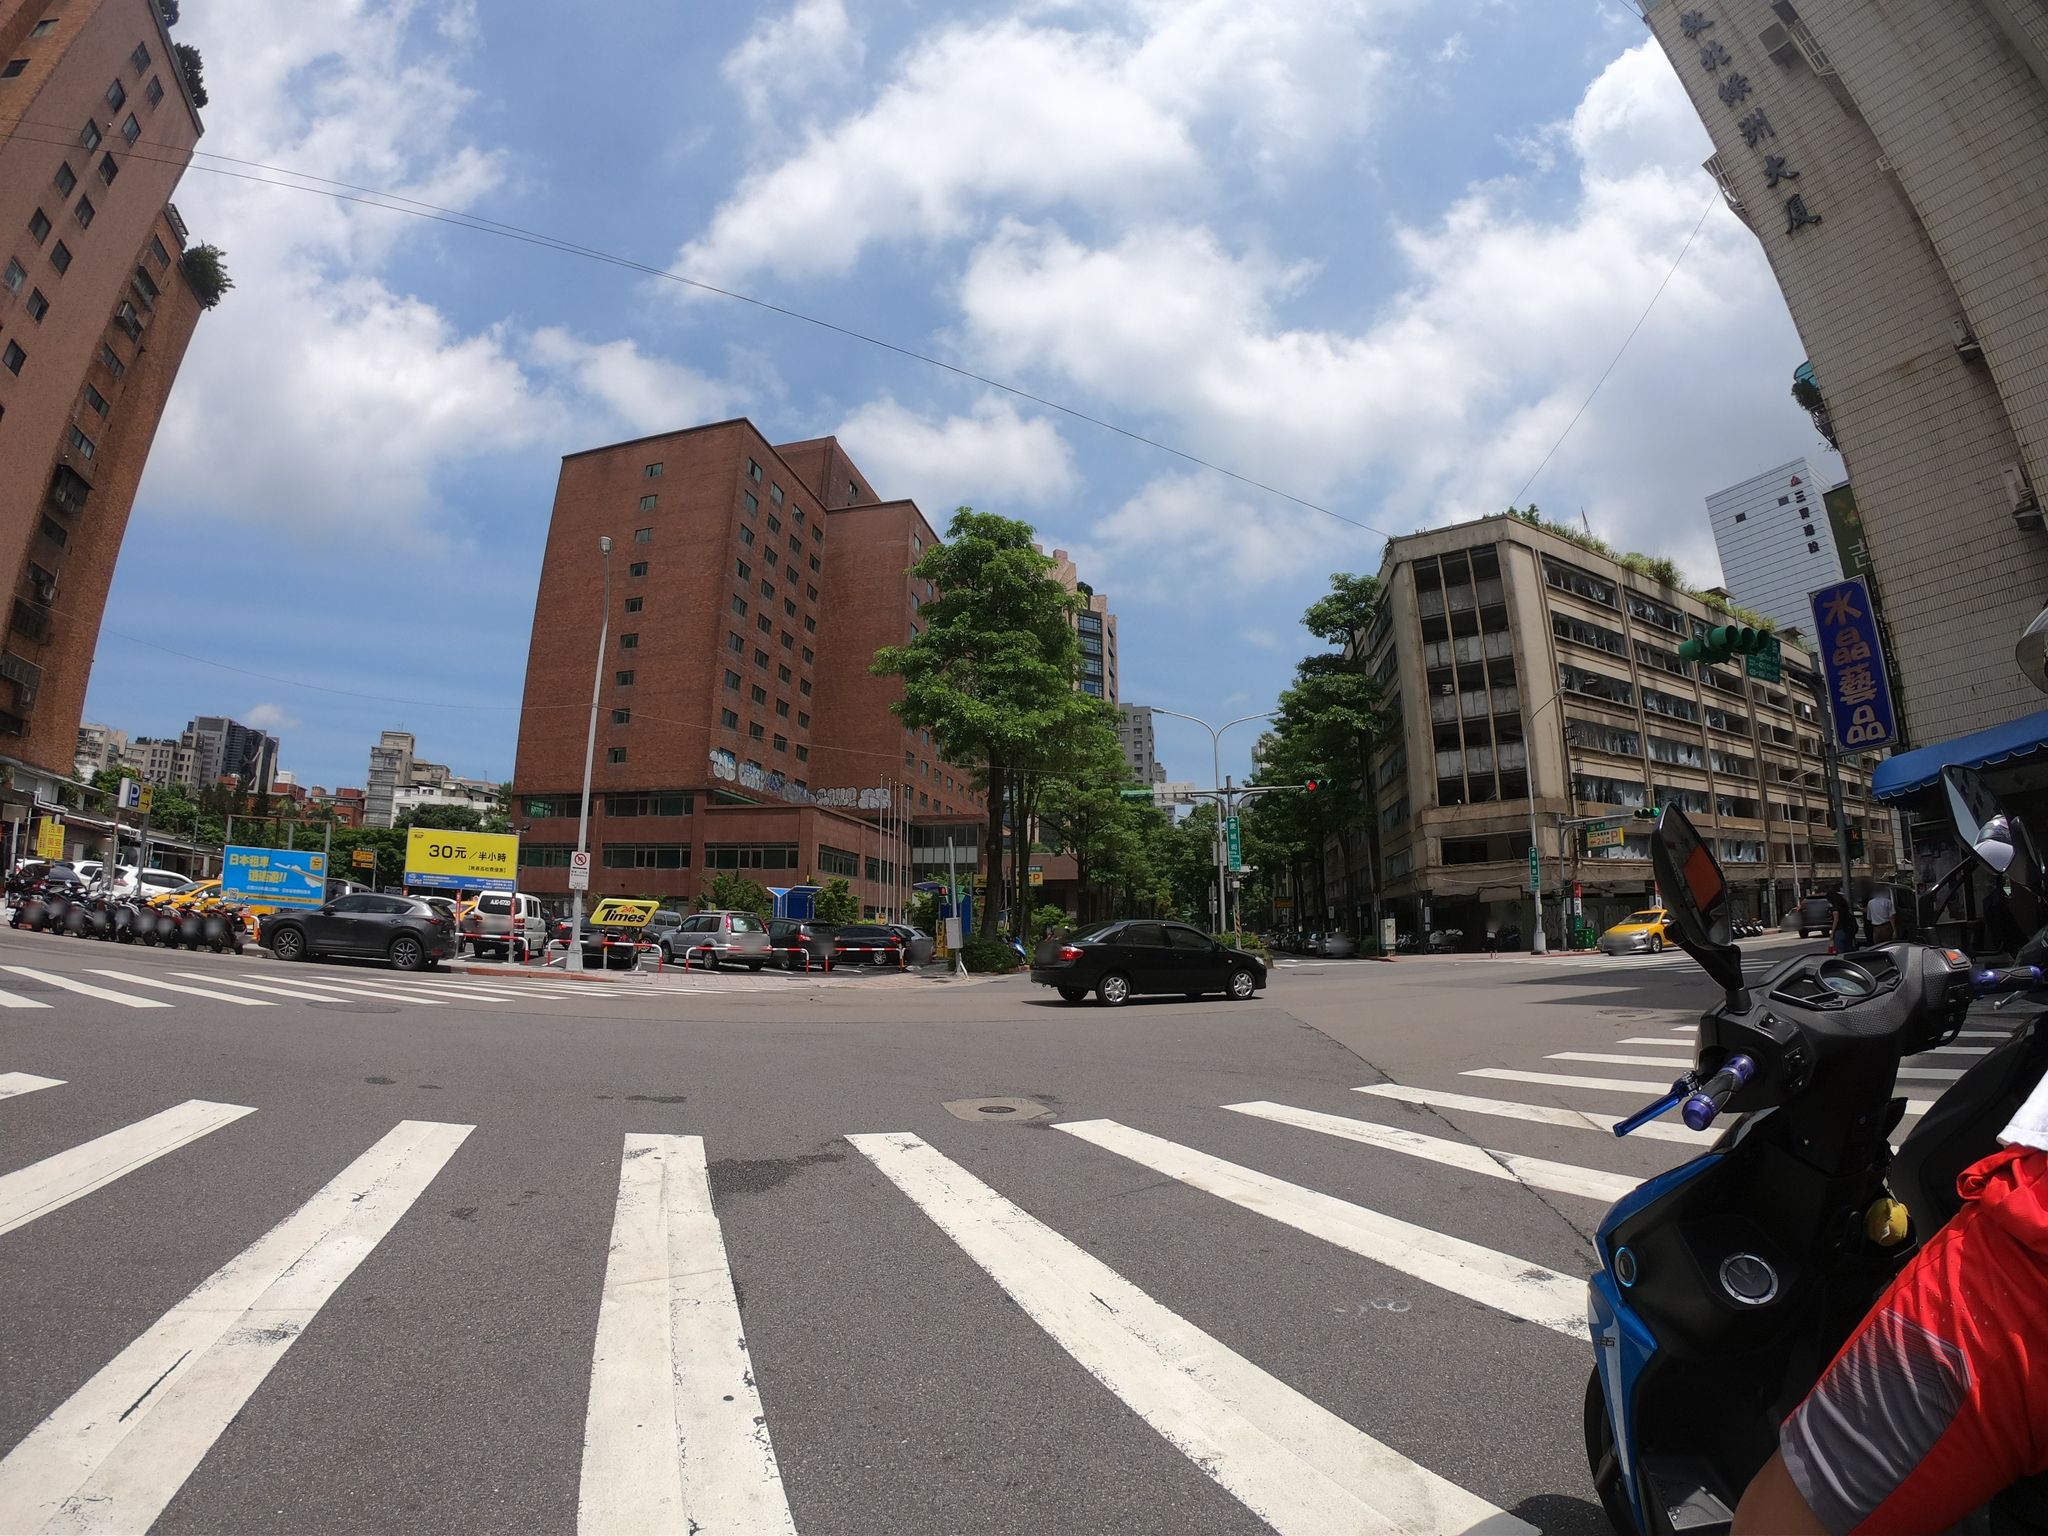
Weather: clear
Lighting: day
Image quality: good
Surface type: cycling surface
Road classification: residential
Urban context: urban centre
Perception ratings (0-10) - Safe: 4.62, Lively: 9.51, Beautiful: 3.73, Boring: 4.01, Depressing: 3.67, Wealthy: 3.35